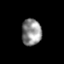
Tissue: skin
Cell type: Myeloid cells
Senescence score: 0.7708
Nuclear area (px): 516
Mean DAPI intensity: 141.262